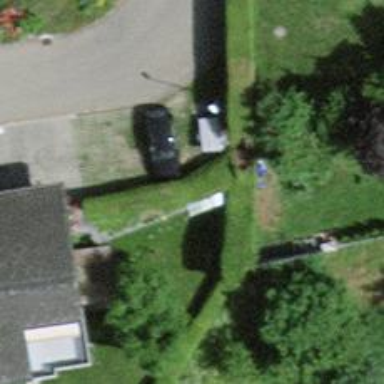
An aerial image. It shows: Hedge barrier.